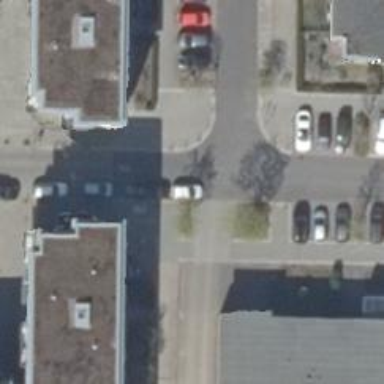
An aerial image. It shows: Asphalt service road with sidewalks on both sides.